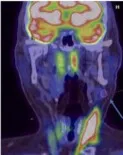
PET/CT images in axial and coronal reconstruction. The target lesion is indicated by an arrow. FDG avidity is expressed by the Deauville score (DS). After 9 months of therapy, DS: 3 (E, F).
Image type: radiology (pet)